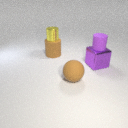
large brown rubber cylinder to the left of large brown rubber sphere